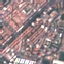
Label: Residential